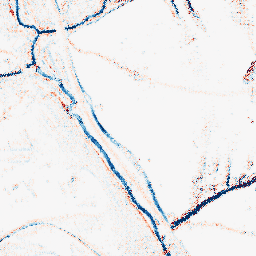
Category: morphological
Decomposition family: morphological_square
Decomposition parameters: operation: average
size: 5
Upsampling method: regularized
Upsampling parameters: scale: 4
lambda_reg: 0.1
Upsampling scale: 4